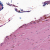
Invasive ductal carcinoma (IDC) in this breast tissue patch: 0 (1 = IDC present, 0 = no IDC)